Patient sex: F
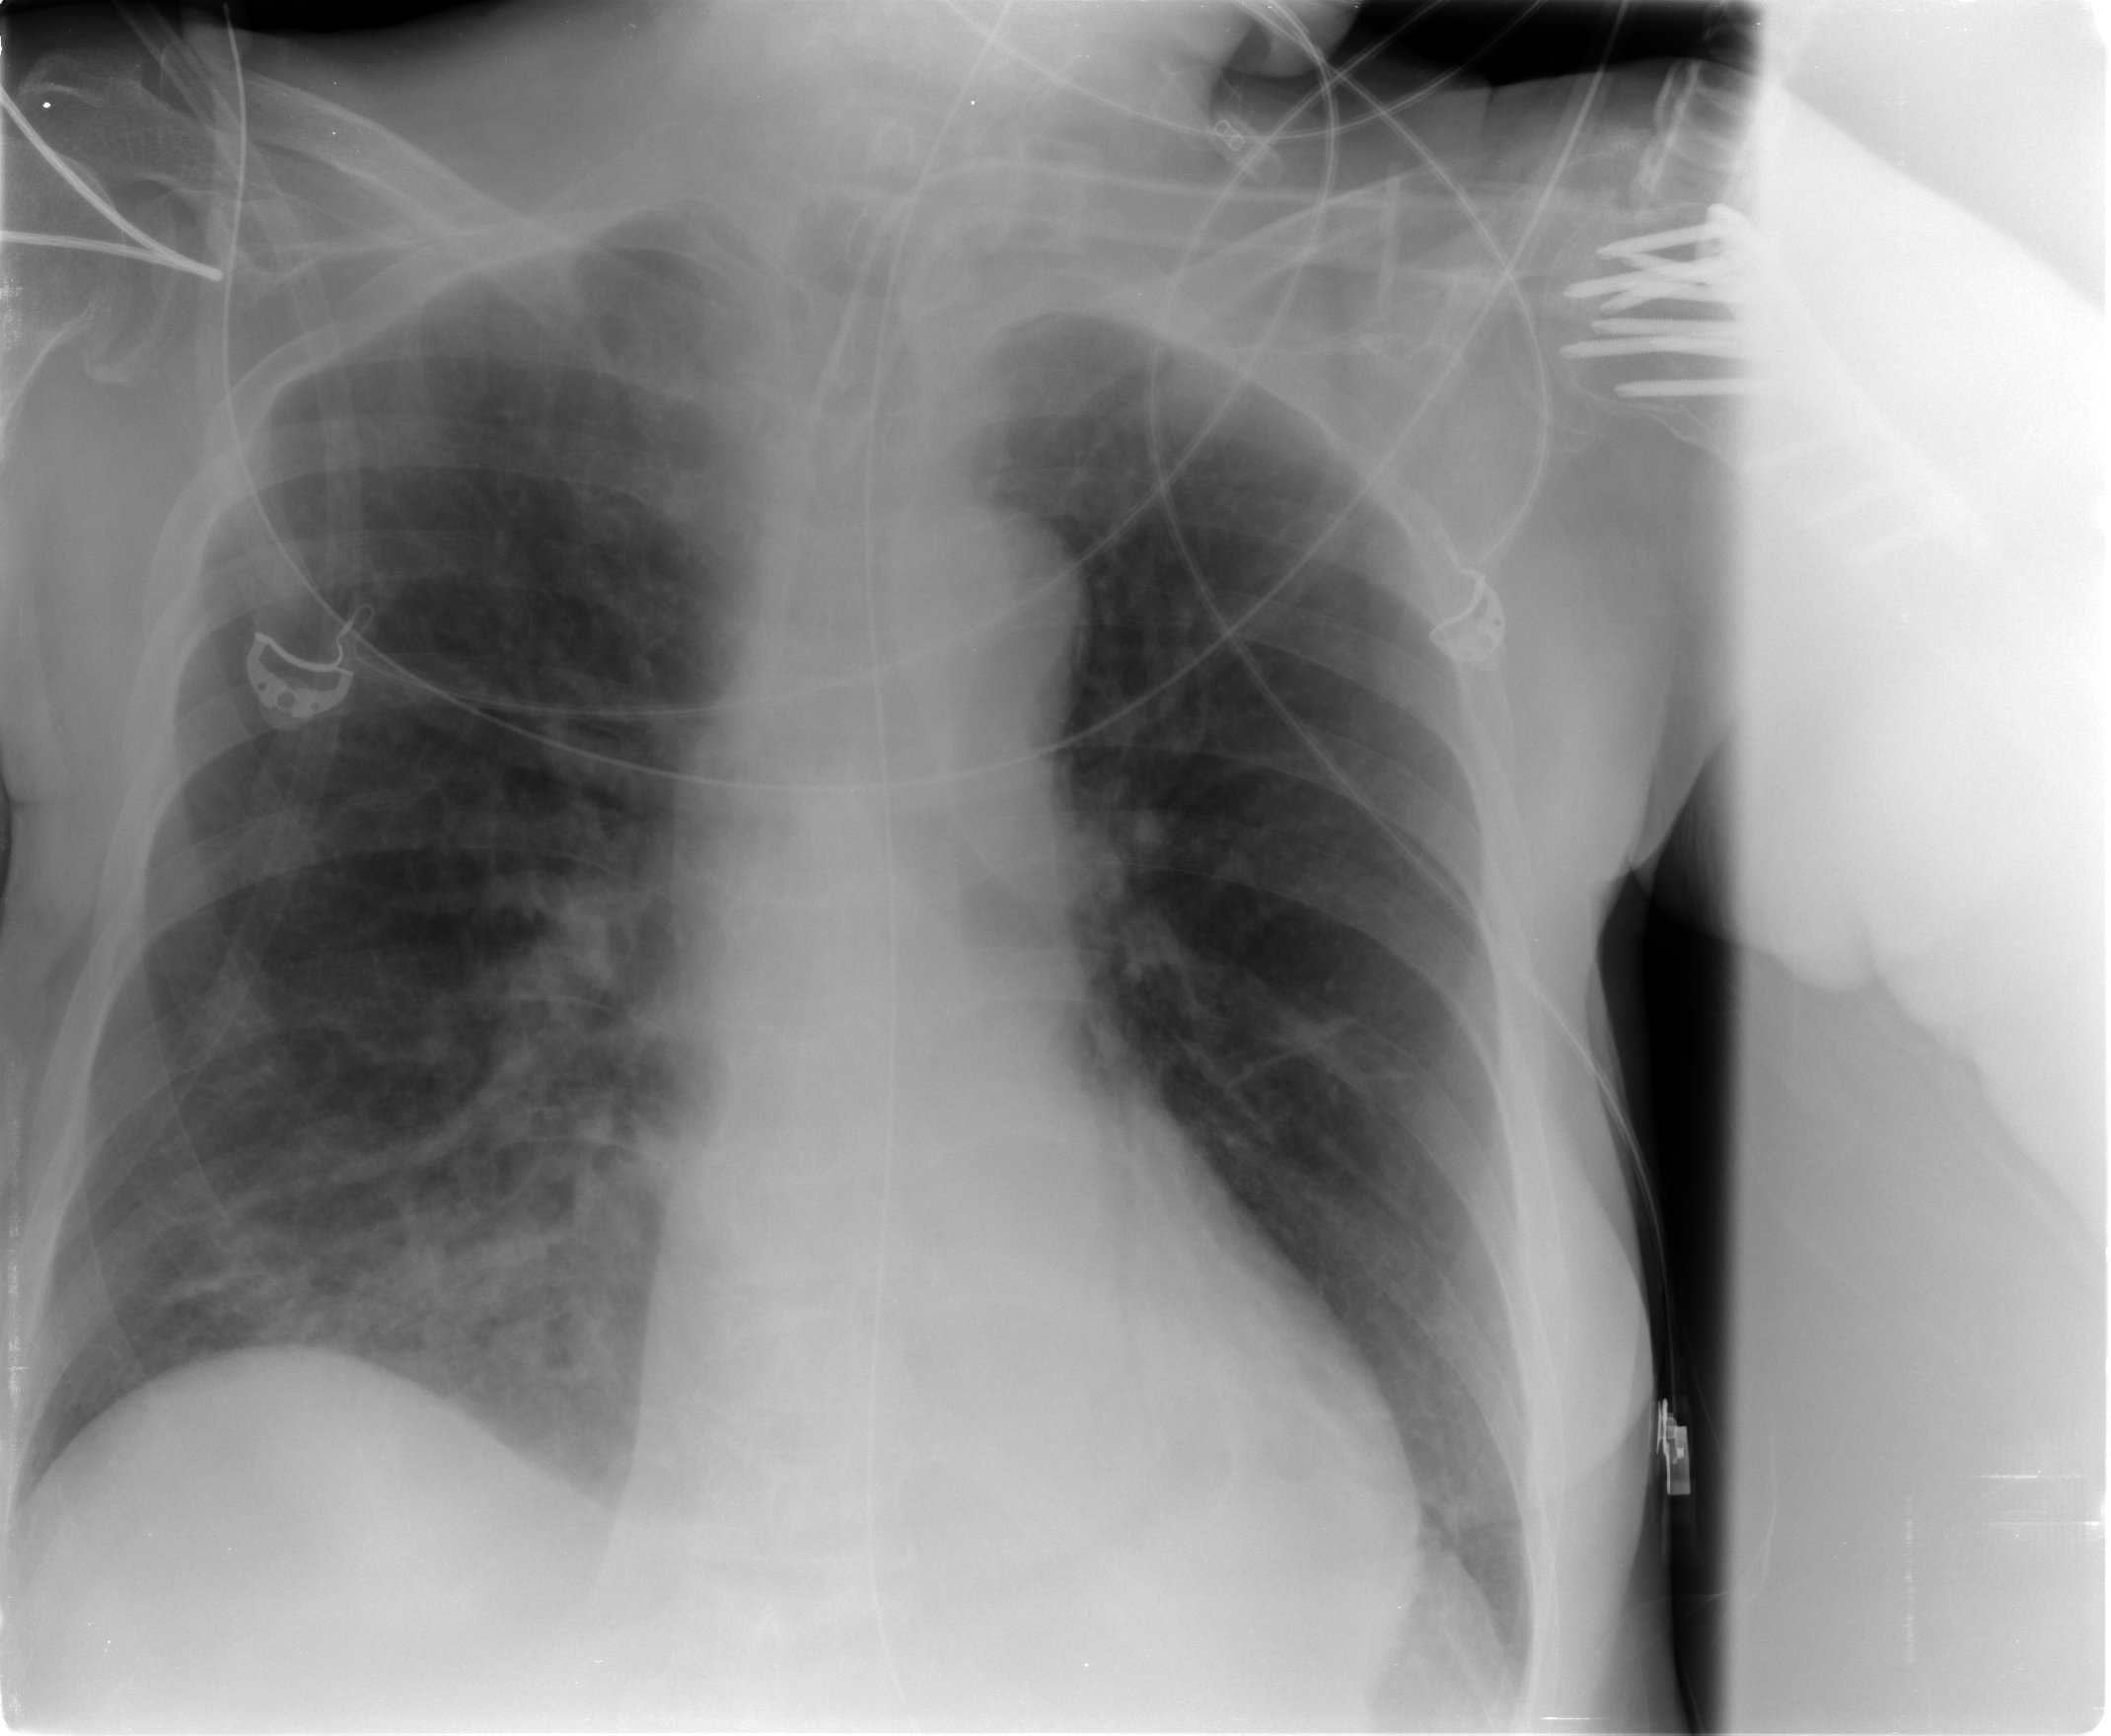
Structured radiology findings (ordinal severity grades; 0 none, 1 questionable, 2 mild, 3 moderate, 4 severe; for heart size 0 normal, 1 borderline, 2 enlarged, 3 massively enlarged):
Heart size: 0
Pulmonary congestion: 0
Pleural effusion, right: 2
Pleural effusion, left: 0
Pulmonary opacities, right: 0
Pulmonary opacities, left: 0
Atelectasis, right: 0
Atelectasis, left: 0